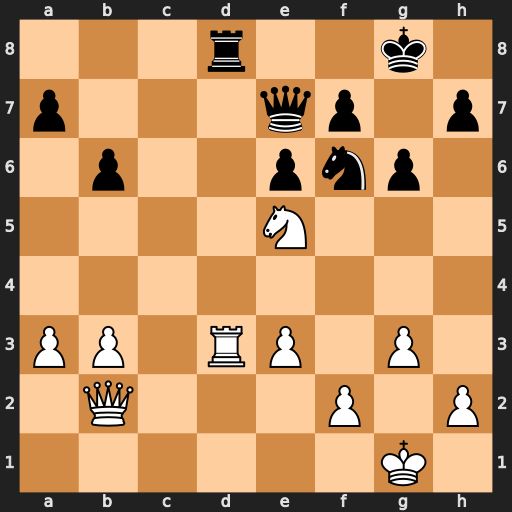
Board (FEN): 3r2k1/p3qp1p/1p2pnp1/4N3/8/PP1RP1P1/1Q3P1P/6K1
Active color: w
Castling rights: -
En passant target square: -
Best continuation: Nc6 Rxd3 Nxe7+